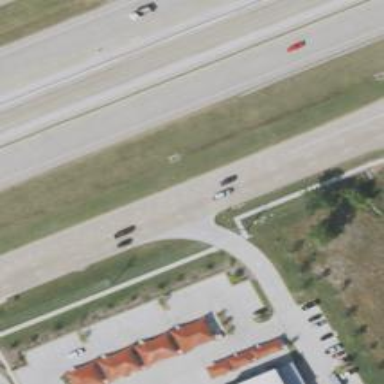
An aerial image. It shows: Secondary road with frontage road alongside.